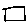
Label: square